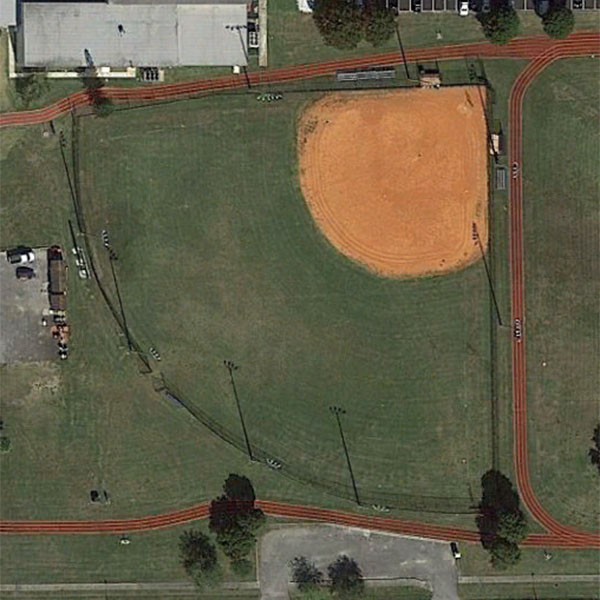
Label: BaseballField